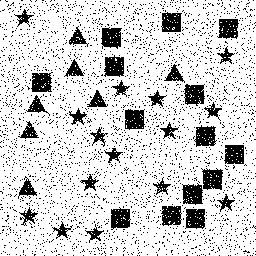
Squares: 14
Triangles: 7
Stars: 15
Total shapes: 36